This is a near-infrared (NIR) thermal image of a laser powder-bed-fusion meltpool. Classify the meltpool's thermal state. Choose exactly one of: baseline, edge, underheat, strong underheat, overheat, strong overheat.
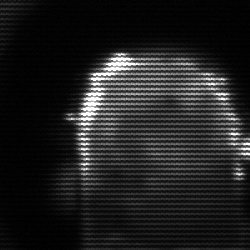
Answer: baseline